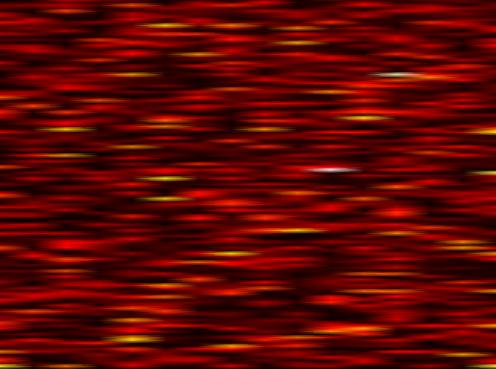
Label: WOLA